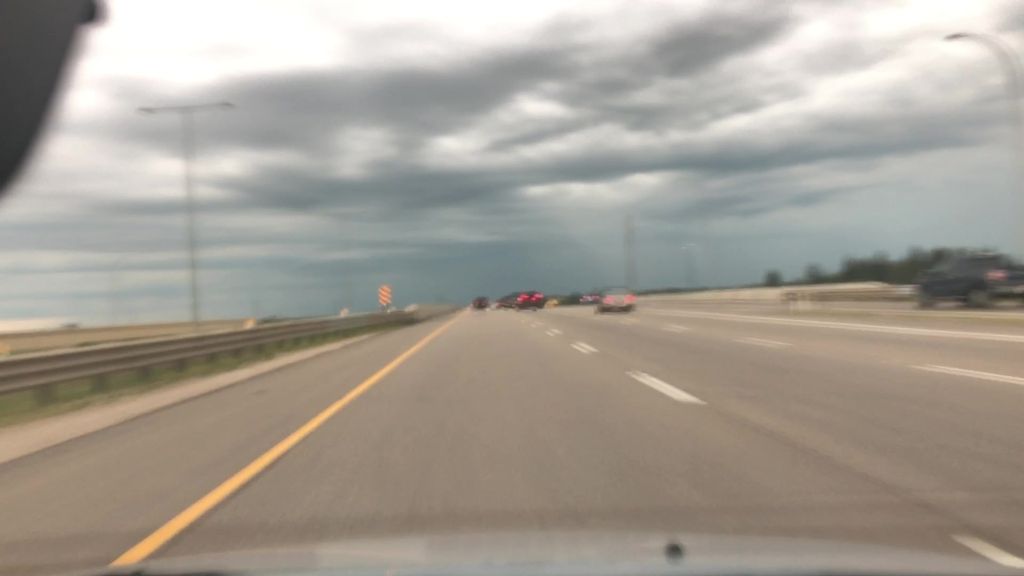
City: edmonton